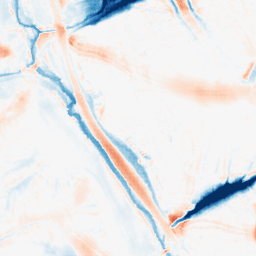
Category: morphological
Decomposition family: tophat_combined
Decomposition parameters: size: 20
Upsampling method: sinc_blackman
Upsampling parameters: scale: 8
kernel_size: 16
Upsampling scale: 8